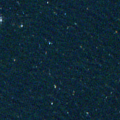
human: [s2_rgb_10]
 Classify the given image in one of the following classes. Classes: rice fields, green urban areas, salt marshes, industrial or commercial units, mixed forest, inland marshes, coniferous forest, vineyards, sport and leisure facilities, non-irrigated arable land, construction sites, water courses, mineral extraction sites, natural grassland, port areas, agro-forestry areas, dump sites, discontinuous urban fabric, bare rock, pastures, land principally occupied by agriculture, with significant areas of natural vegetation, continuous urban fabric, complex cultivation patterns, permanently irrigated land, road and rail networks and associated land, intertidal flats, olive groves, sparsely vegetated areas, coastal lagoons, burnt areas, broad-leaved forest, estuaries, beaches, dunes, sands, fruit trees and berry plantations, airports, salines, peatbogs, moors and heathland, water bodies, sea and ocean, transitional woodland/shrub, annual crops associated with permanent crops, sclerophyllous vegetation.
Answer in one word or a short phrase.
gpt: sea and ocean